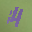
Label: 4